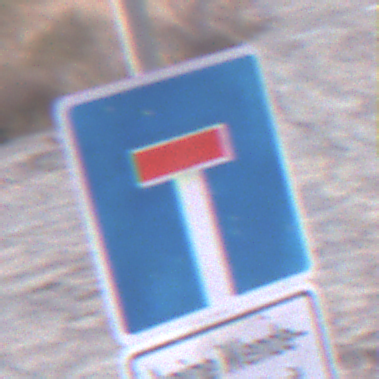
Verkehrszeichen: Sackgasse
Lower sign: HinweisGeaenderteVorfahrtVerkehrsfuehrungVerkehrsregelung3
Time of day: SunriseSunset
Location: Outdoor (Suburban)
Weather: PartlyCloudy
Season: NotSpecified
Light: Natural